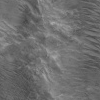
Atmospheric dust classification: not_dusty